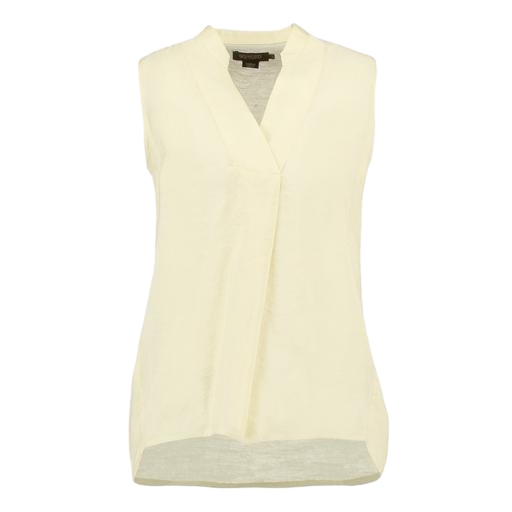
sleeveless light colored shirt, sleeveless plunge neck top, beige v-neck tank top, white background